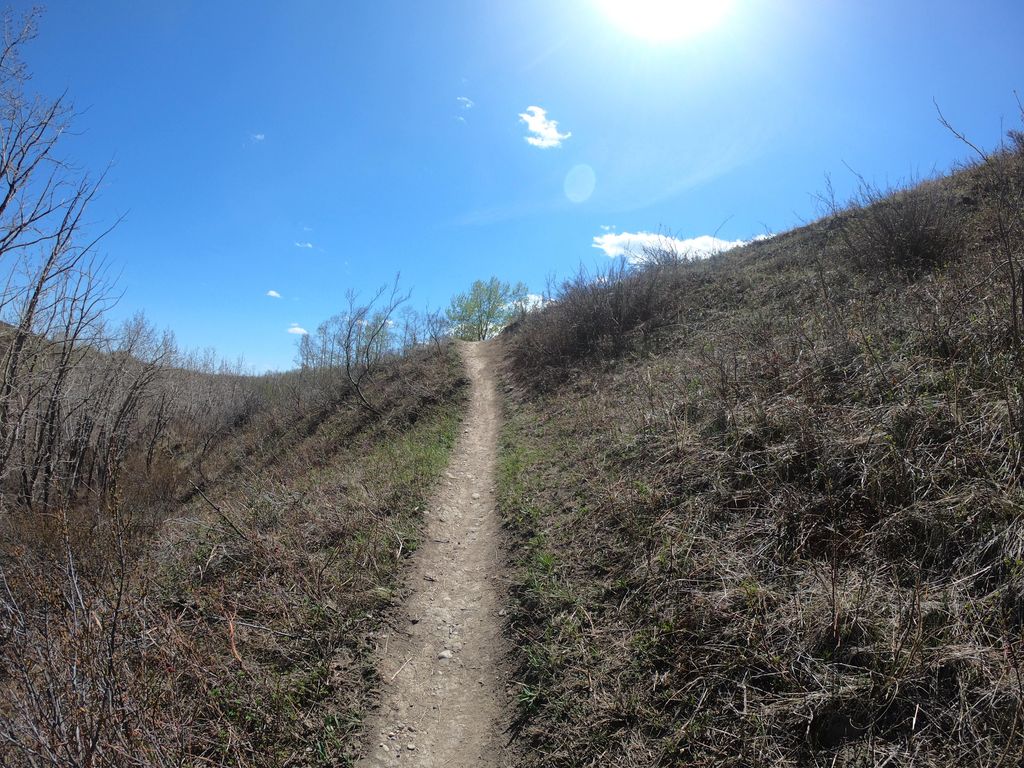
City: calgary